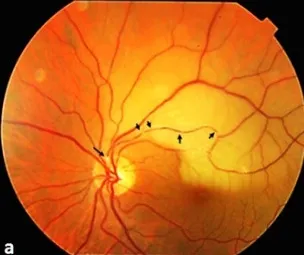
A) Color fundus photograph showing a fibrin-platelet embolus (arrow) and opacification of the retina along the superior-temporal vascular arcade.
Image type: ophthalmic_imaging (fundus_photograph)